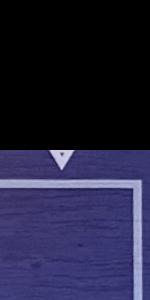
Label: Empty